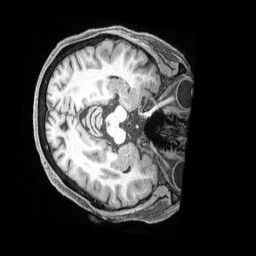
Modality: T1w
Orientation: axial
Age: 71
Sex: female
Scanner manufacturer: siemens
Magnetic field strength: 3 T
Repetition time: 2.5 s
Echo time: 0.00222 s